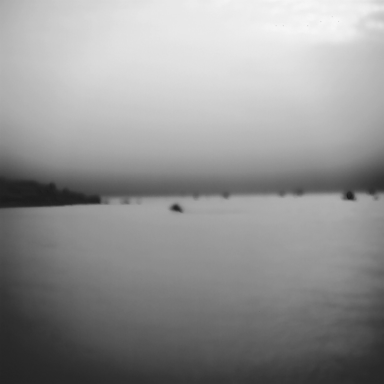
There is a canoe in the infrared image.